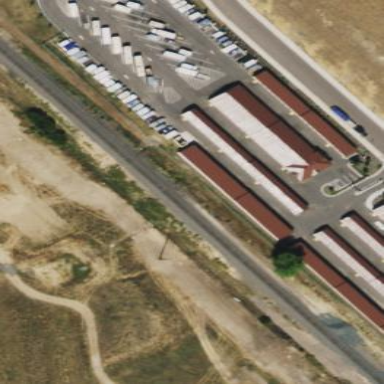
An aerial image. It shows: Building used for storage rental.